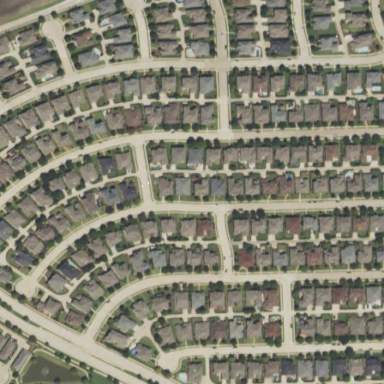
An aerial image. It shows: Residential neighbourhood.